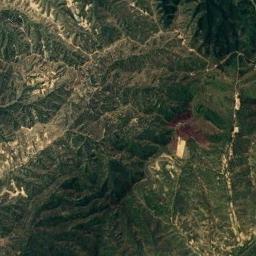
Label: mountain